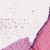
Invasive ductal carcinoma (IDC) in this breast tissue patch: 0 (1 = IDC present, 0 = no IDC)